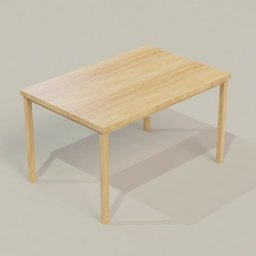
Label: furniture